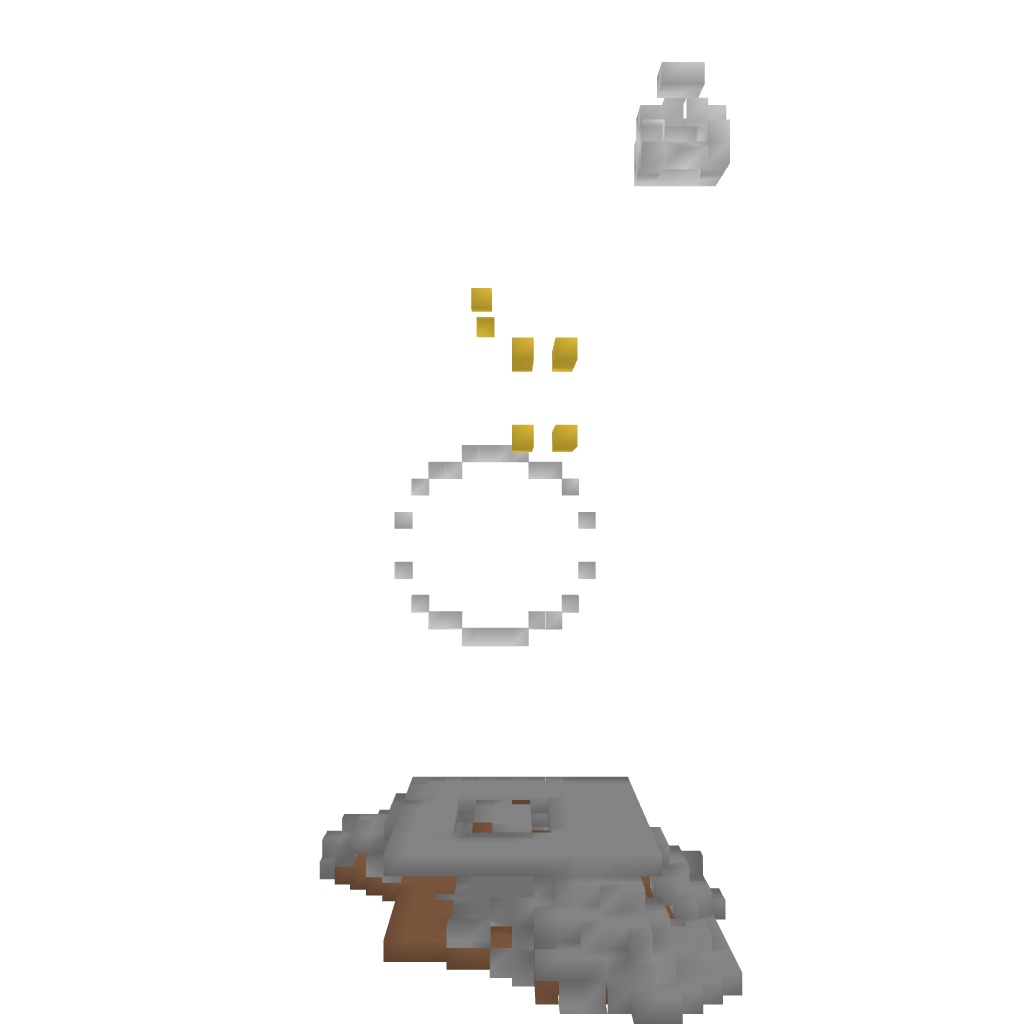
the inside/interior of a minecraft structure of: Statue of the Oracle of Apollo